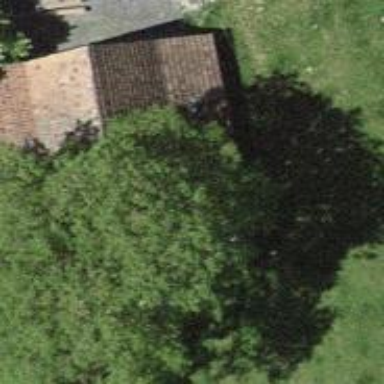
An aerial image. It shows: Barn.